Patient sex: F
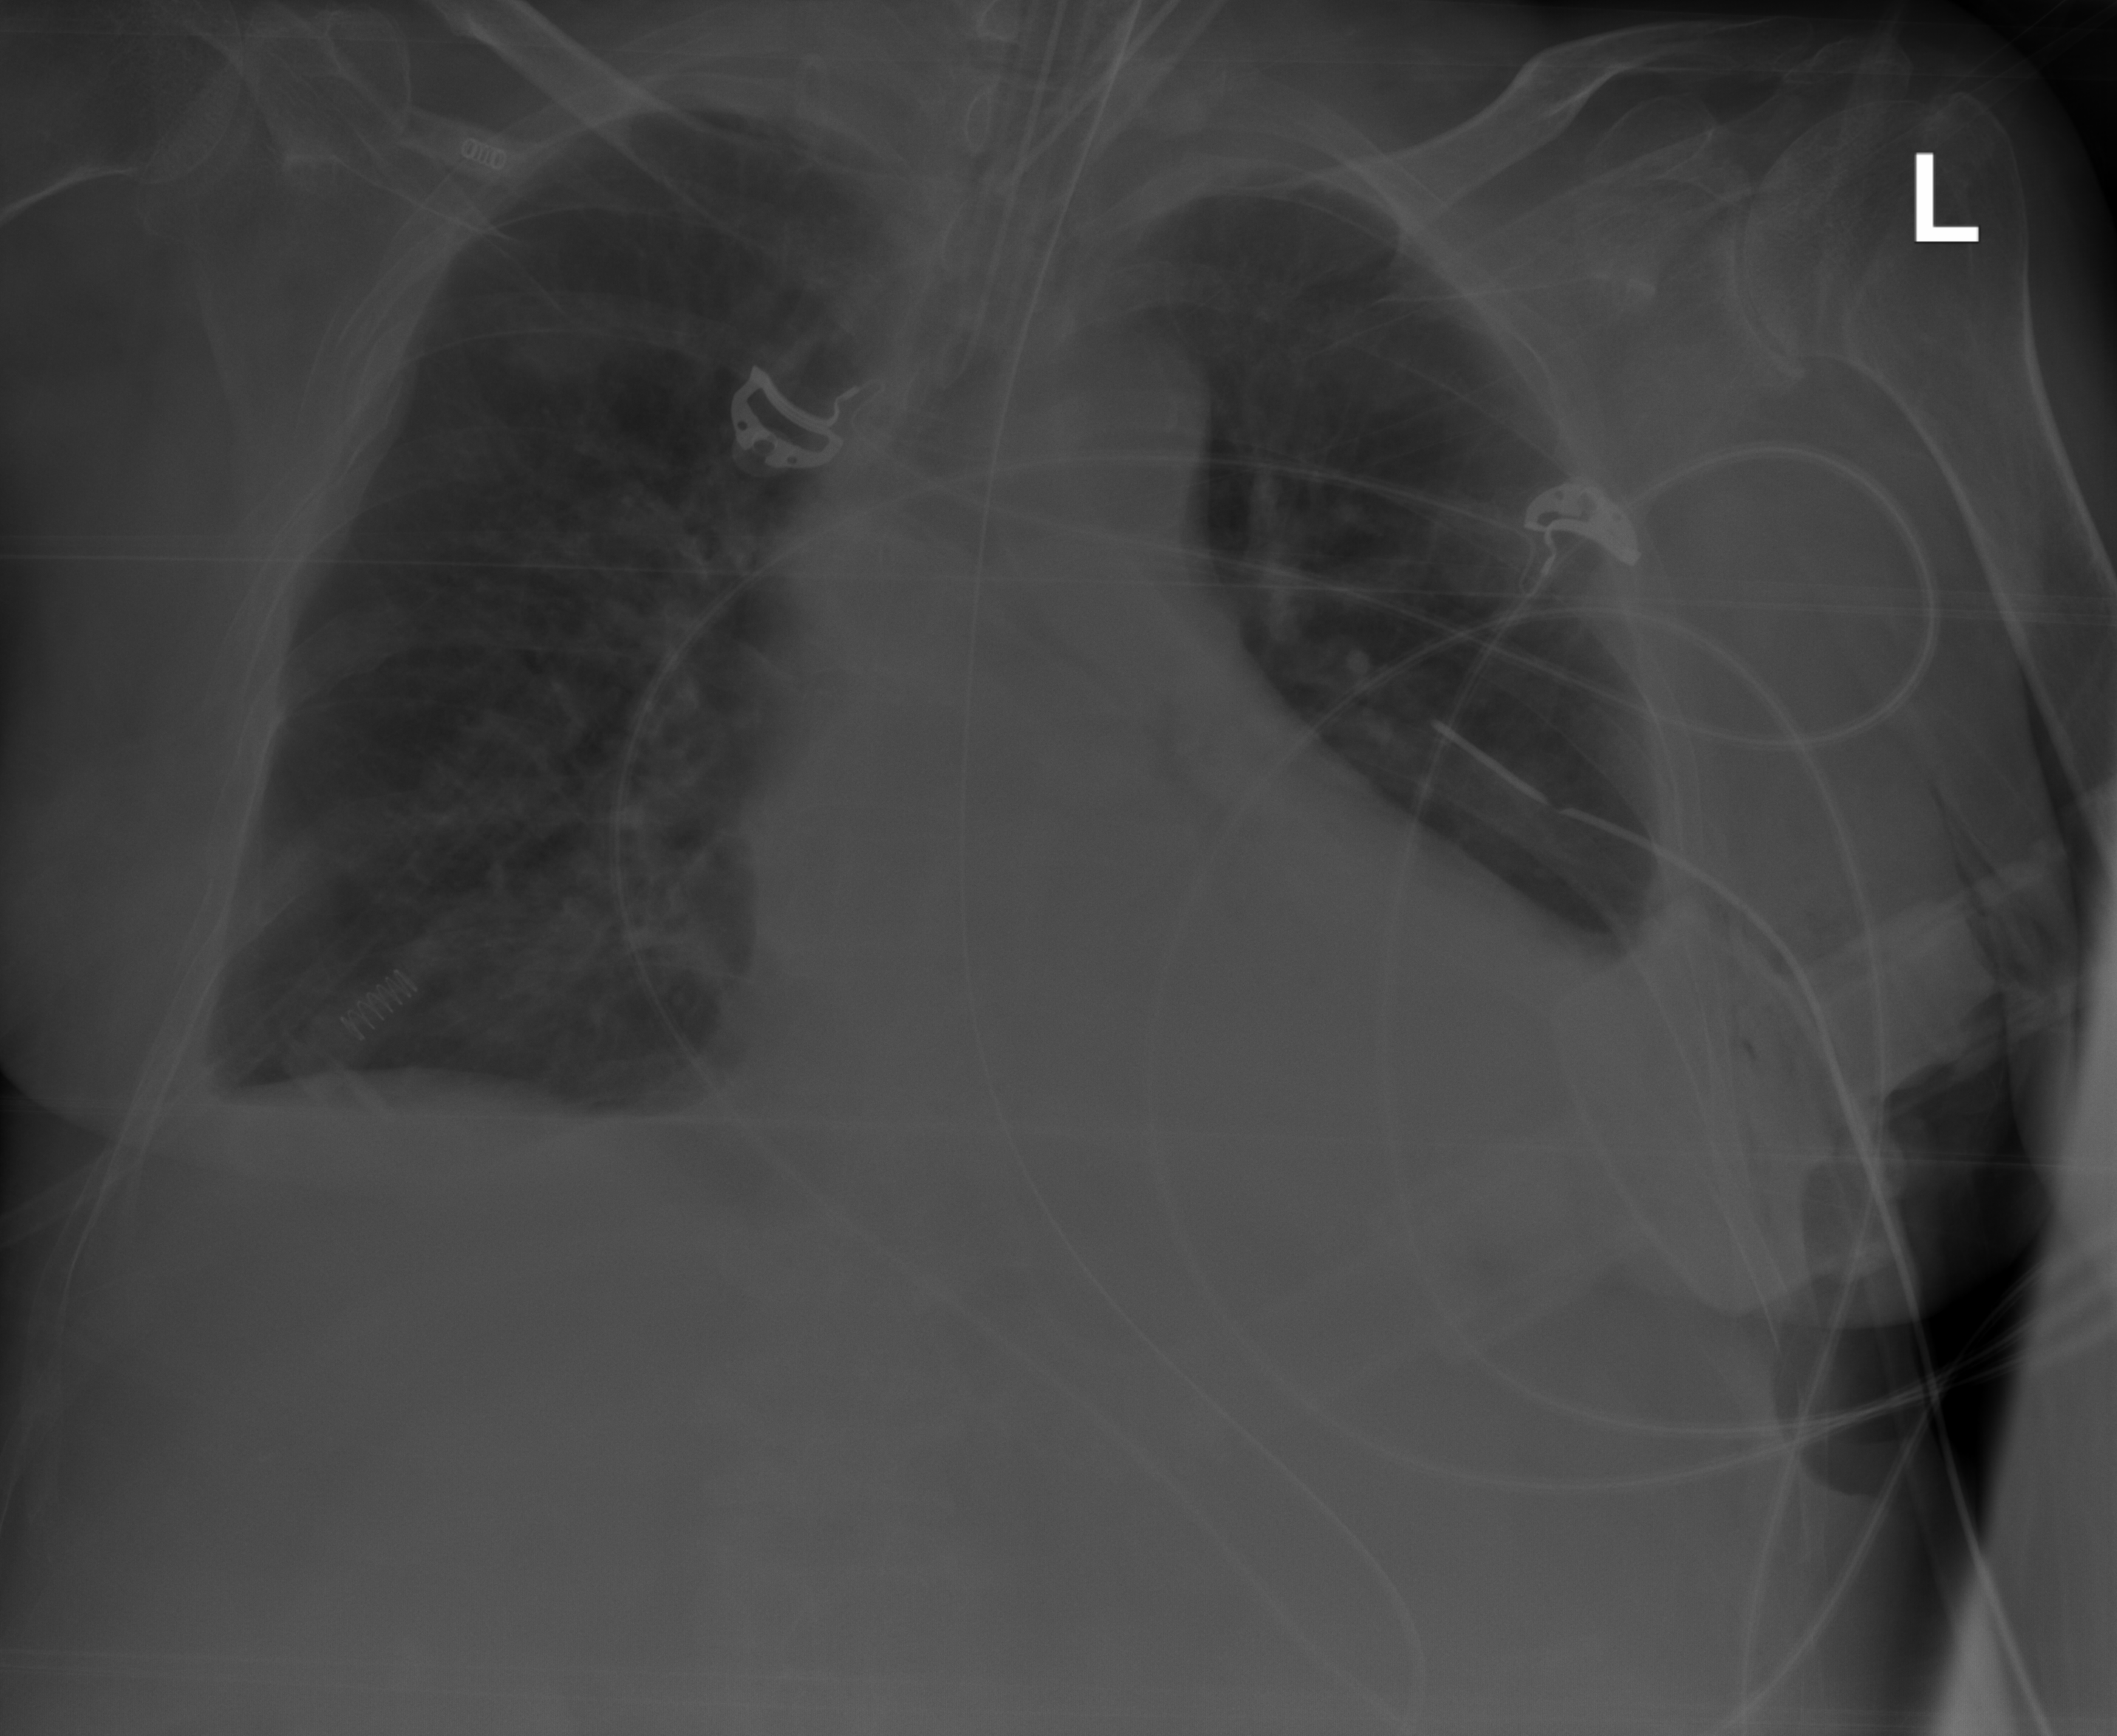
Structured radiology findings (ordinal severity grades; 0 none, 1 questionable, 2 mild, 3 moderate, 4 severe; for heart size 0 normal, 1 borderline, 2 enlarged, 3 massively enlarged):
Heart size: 2
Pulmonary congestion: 2
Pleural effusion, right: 2
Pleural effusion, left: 2
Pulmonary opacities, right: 0
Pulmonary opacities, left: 0
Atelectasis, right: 0
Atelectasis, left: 2